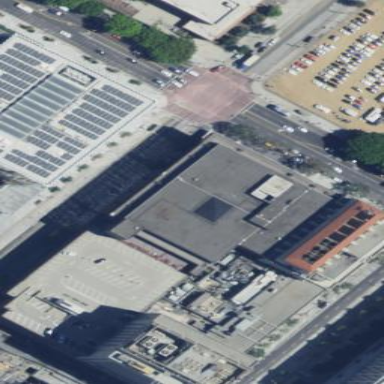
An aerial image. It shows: Historic commercial building.